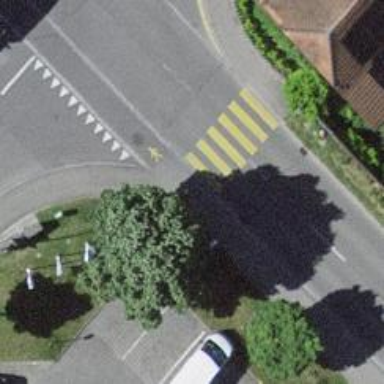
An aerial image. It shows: Zebra crossing on the road.